Question: So I have been spending sometime with this linq and couldn't come up with an optimal solution. Considering the following linq

I want to be able to select the distinct entries based on the BaseItemID value, so for example whenever I have two Chicken entries, I want to select the second entry because it superseeds the first entry. Another way to phrase it is whenever an entry have a BaseItemID value, pick this entry and remove the base entry from the list, so the list would be returned with the Item 1003 removed. Yet another way to phrase the condition is to select only the items that doesnot have their ID value existing in any row in the BaseItemID field.
The problem would have been easy if I can group by the name for example, and then pick the item with the , but thats not the case and the Name field is not unique and i cant really depend on it for the grouping.
Thanks
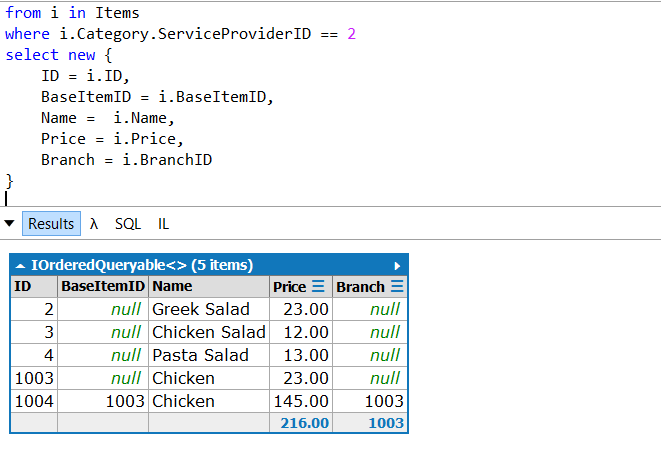
Answer: You might have to join the table on itself:
'''
from i in Items
where i.Category.ServiceProviderID == 2
&& !Items.Any(ii=>ii.BaseItemID == i.ID)
'''
You should do a 'join' though, that should be better performant.